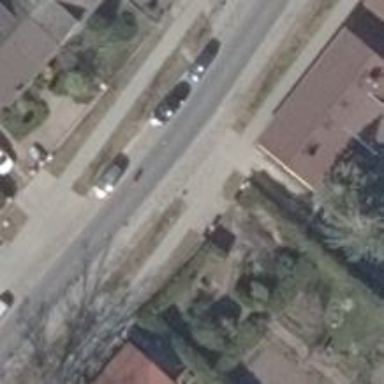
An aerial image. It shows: Sidewalk along the footway.